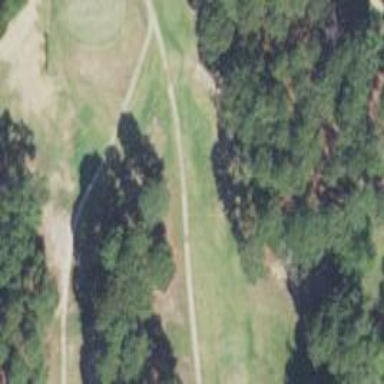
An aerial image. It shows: Golf fairway in the image.